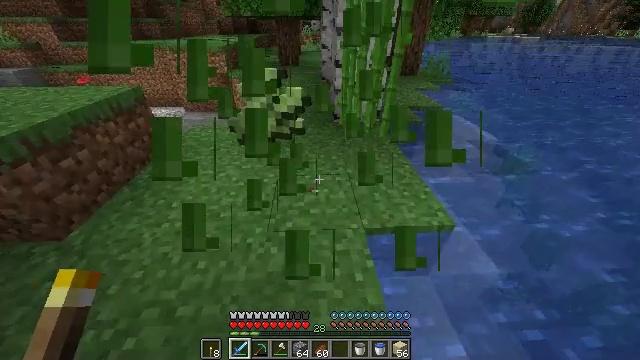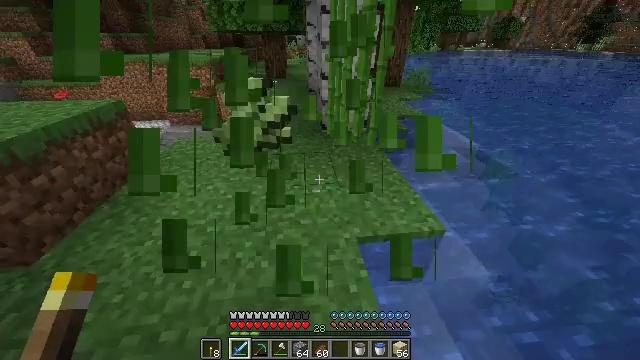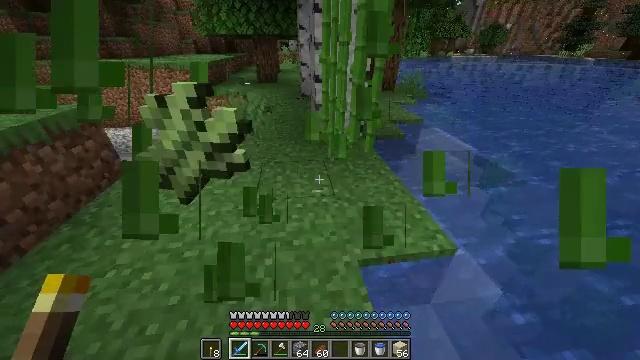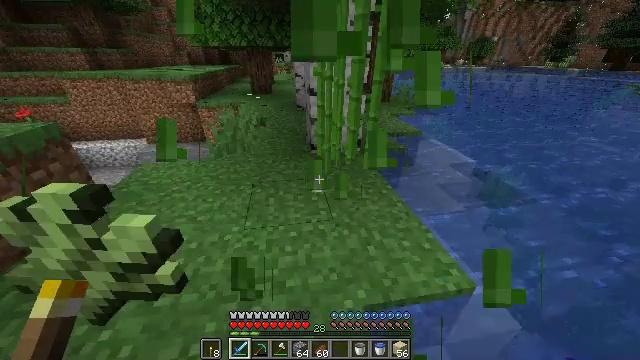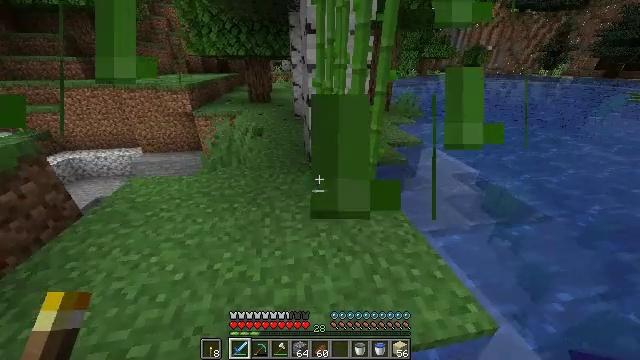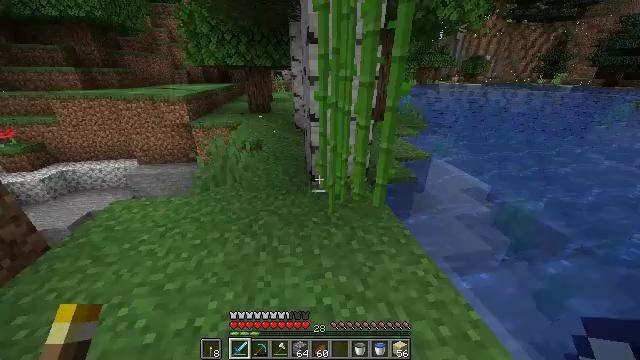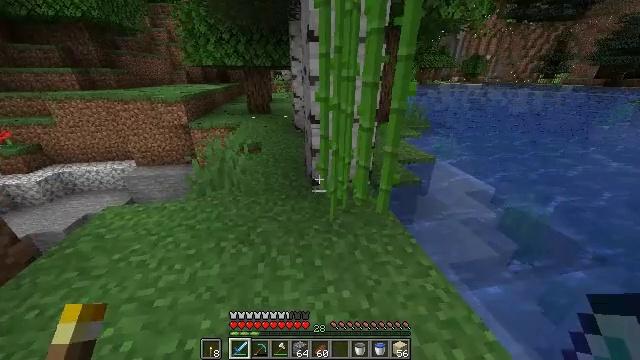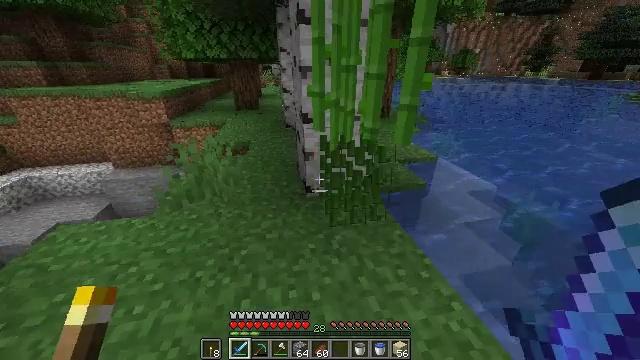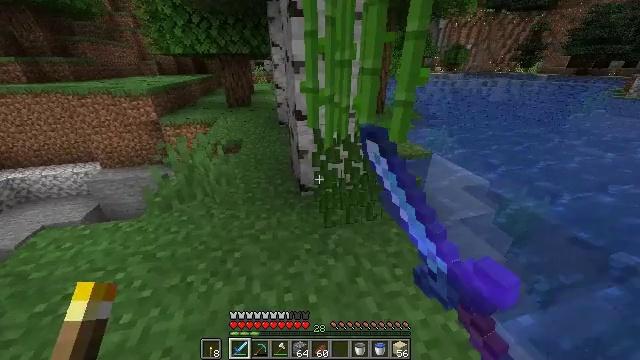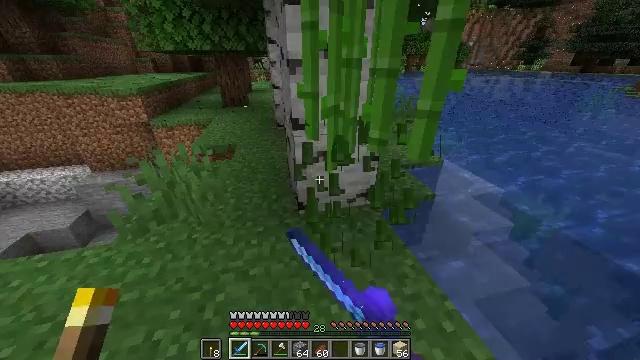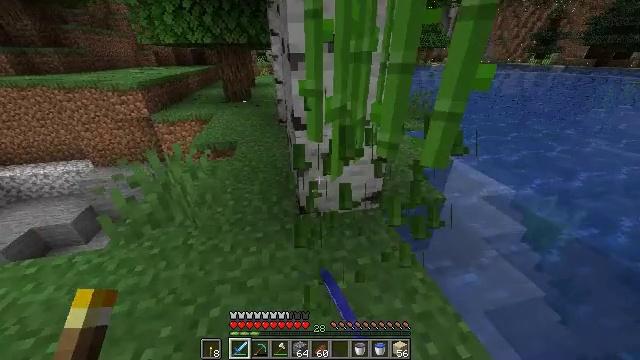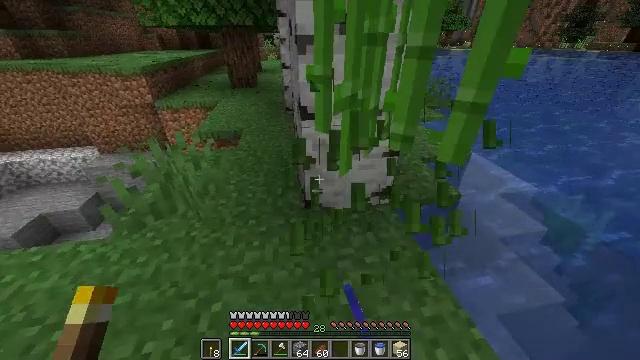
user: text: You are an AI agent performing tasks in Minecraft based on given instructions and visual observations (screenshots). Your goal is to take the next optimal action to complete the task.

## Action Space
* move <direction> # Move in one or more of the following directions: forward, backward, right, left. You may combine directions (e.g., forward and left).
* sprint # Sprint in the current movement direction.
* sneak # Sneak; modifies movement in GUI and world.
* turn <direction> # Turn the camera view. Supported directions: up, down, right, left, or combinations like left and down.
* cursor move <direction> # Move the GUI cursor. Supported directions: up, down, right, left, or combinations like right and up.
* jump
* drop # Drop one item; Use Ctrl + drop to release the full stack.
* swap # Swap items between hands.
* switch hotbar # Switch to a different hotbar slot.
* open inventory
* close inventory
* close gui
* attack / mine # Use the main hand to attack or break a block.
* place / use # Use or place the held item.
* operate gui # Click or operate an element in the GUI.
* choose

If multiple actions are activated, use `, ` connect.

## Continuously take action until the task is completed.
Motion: motion action
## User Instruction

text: Gather sugar cane for crafting.
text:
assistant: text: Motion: move forward, sprint, turn right and up
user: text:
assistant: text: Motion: move forward, sprint, turn right and up
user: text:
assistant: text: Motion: move forward, sprint, turn right and up
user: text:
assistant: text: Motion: move forward, sprint, turn up
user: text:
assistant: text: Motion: move forward, sprint, turn up
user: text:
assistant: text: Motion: move forward, sprint
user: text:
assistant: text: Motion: move forward, sprint, turn right and down, attack / mine
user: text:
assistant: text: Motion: move forward, sprint, turn right, attack / mine
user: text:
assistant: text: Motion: move forward, sprint, attack / mine
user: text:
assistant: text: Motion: sprint, turn left and down
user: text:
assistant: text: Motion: turn left and down
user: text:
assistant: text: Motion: no_op